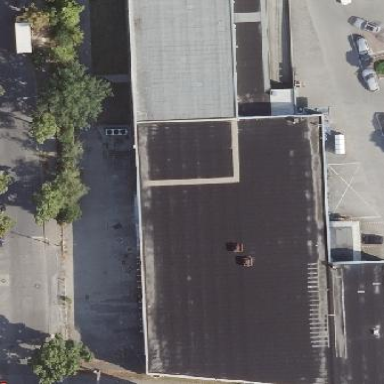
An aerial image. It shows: Retail building.